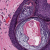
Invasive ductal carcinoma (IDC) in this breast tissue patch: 0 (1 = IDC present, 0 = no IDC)